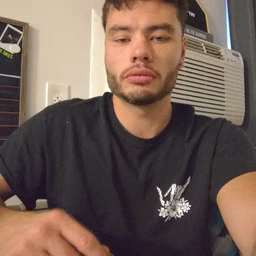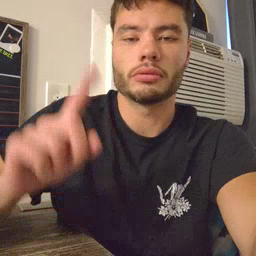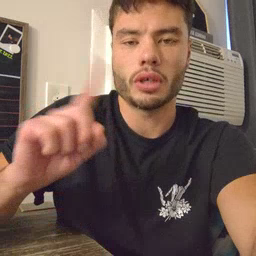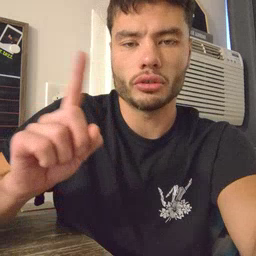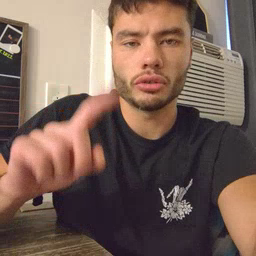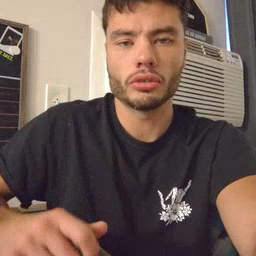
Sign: where